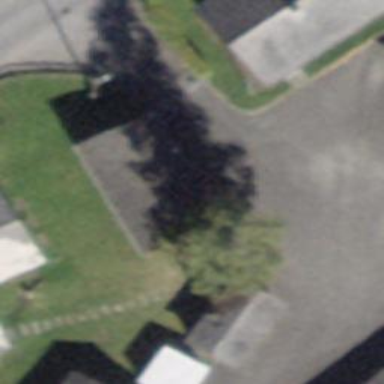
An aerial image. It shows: View of roof of building.